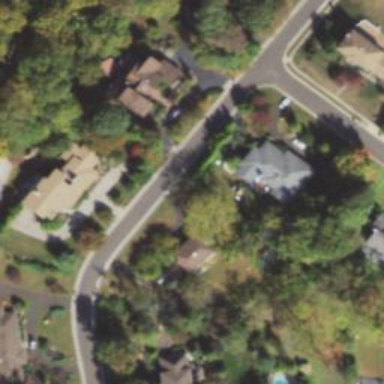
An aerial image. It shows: Driveway leading to service road.